Question: Hi I am new to python programming. Here I use dumps to get the output from my mongodb. But I get a malformed JSON string error in PostMan.
My Code is:
'''
cursor = db.Details.find()
for document in (yield cursor.to_list(length=100)):
self.write(bson.json_util.dumps(document))
'''
My output is:
'''
{"Name": "Will","_id": {"$oid": "55a8f075a382c32392b75bad"}}
{"Name": "Alex", "_id": {"$oid": "55acc2205d8882ef8a667d34"}}
{"data": null, "status": "success"}
'''
How I want my output to be:
'''
{"data": [
{"Name": "Will","_id": {"$oid": "55a8f075a382c32392b75bad"}},
{"Name": "Alex", "_id": {"$oid": "55acc2205d8882ef8a667d34"}}
], "status": "success"}
'''
Please help me.
Thanks in advance
My Output screenshot from PostMan

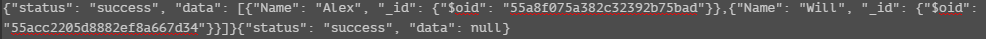
Answer: How about you first save everything in a list and then dump that list to 'json'?
'''
data = []
cursor = db.Details.find()
for document in (yield cursor.to_list(length=100)):
data.append(document)
self.write(bson.json_util.dumps({"data": data}))
'''
:
For getting the 'success' variable like your desired output, you could try
'''
data = []
status = ""
cursor = db.Details.find()
for document in (yield cursor.to_list(length=100)):
if 'status' in document: # check if key 'status' in document
status = document[status]
else:
data.append(document)
self.write(bson.json_util.dumps({"data": data, "status": status}))
'''